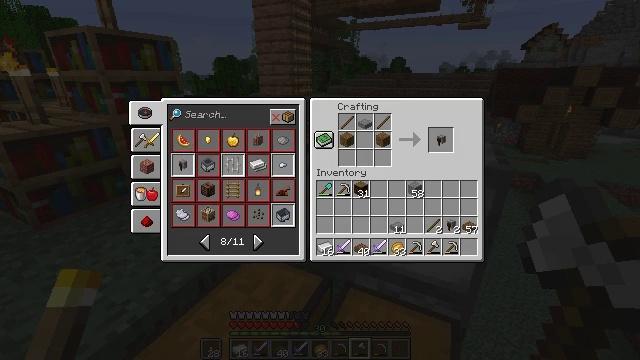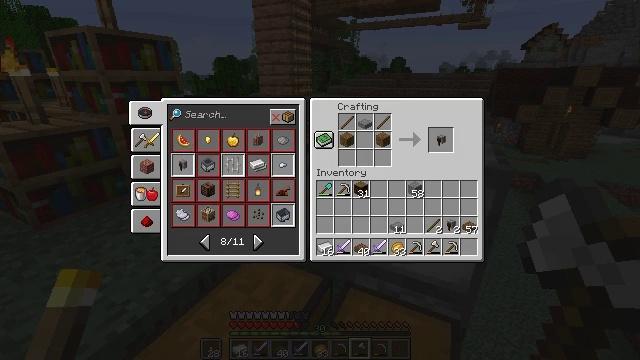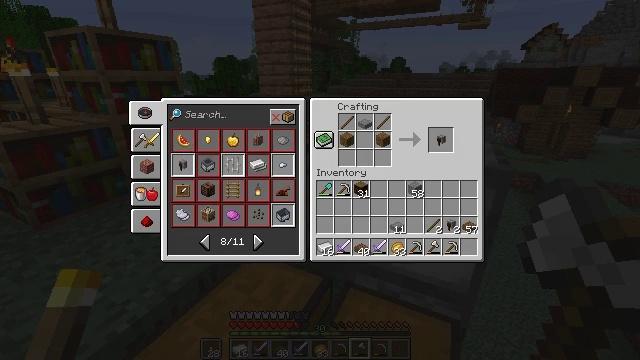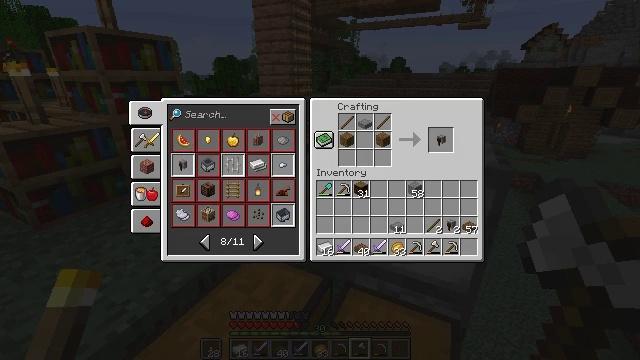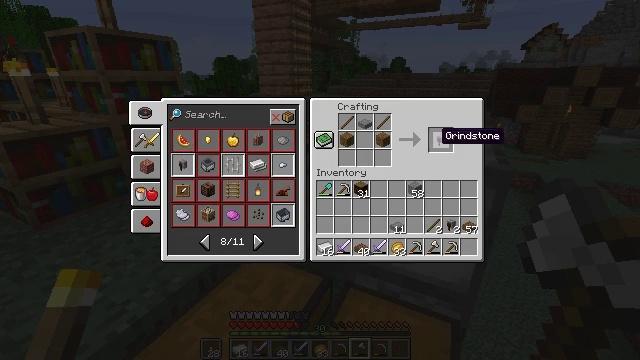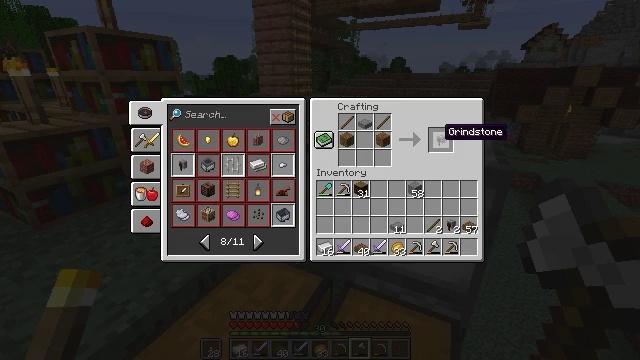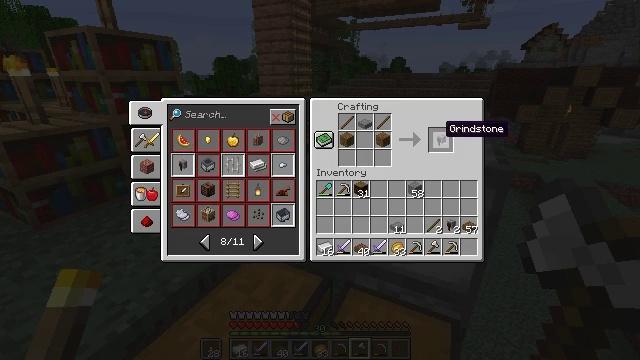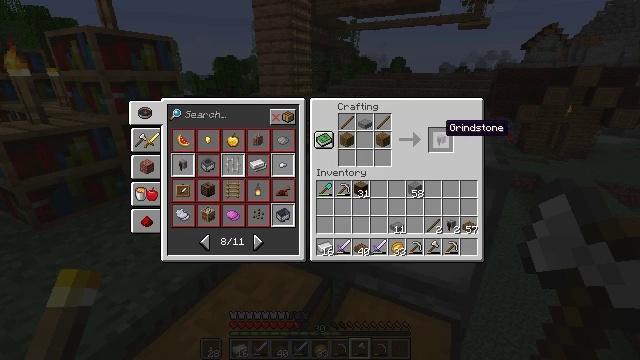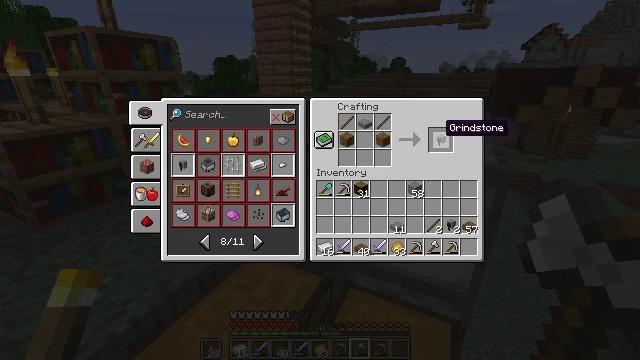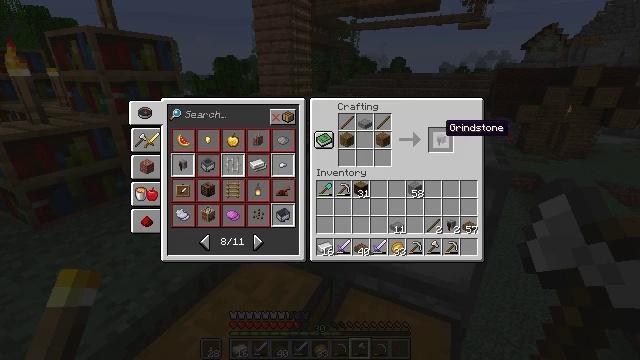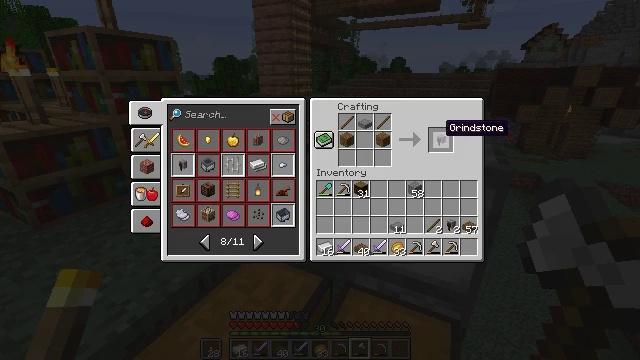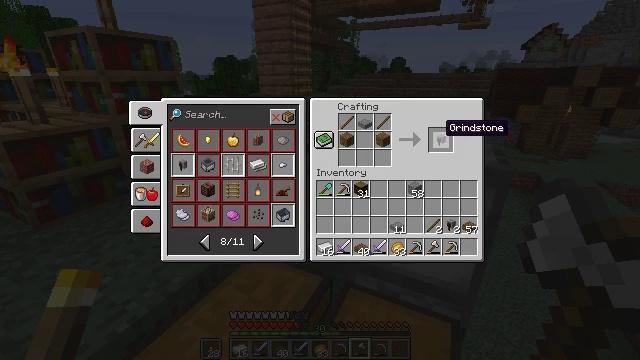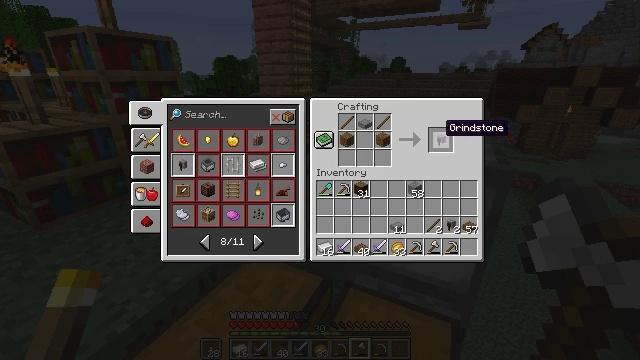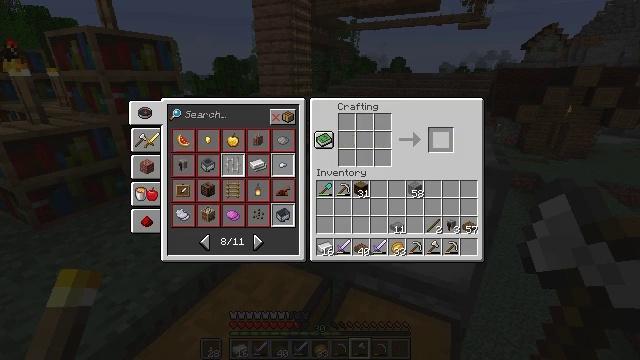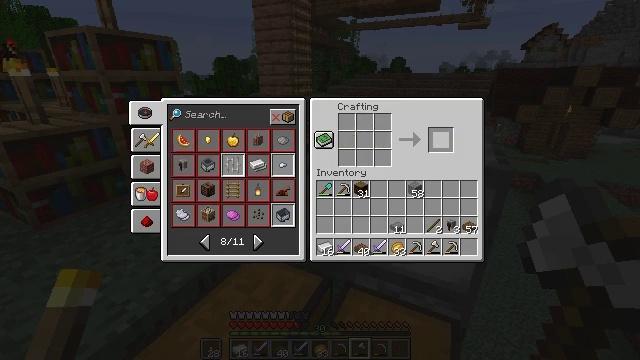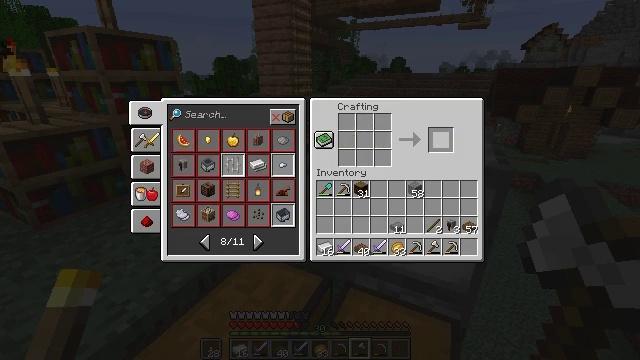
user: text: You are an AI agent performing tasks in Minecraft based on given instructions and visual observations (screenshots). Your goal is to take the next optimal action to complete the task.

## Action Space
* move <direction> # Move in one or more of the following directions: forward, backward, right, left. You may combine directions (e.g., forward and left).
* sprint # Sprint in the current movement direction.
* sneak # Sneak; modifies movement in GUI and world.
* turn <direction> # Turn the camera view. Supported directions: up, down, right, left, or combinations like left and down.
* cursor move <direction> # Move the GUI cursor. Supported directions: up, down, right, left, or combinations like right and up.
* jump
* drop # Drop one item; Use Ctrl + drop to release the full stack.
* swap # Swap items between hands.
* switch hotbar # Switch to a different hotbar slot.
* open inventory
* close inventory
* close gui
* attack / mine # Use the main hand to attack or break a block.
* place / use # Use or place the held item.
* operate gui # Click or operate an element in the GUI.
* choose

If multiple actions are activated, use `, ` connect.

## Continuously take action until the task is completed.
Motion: motion action
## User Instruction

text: Open the crafting table menu to craft a grindstone.
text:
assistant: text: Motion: sneak
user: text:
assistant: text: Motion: sneak
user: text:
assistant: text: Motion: sneak
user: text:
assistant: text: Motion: sneak, cursor move right
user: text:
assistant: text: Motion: sneak
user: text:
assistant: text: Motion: sneak
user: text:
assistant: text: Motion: sneak
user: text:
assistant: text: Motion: sneak
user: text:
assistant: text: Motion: sneak
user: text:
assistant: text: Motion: sneak
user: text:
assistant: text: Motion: sneak
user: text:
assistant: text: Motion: sneak
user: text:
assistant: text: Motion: sneak, operate gui
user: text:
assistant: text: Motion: sneak, operate gui
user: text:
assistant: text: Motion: sneak, operate gui
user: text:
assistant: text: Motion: sneak
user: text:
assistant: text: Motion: sneak
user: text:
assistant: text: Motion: sneak